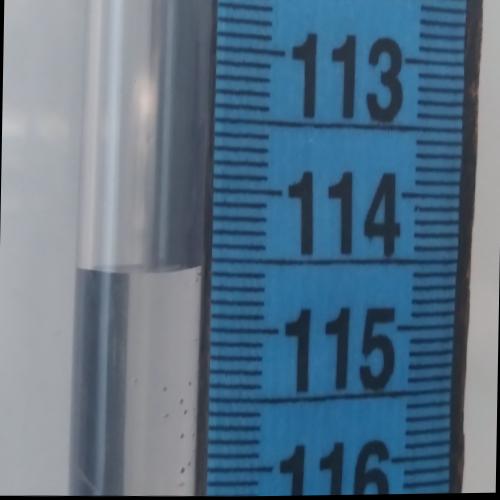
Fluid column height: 114.6 cm